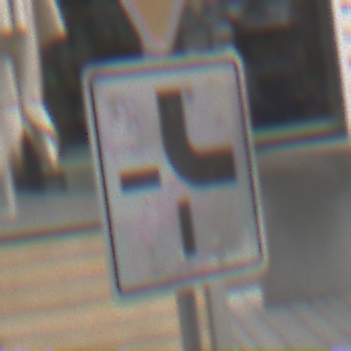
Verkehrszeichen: VerlaufVorfahrtsstrasse4
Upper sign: VorfahrtGewaehren
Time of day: Midday
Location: Outdoor (Urban)
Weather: Overcast
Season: NotSpecified
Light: Natural